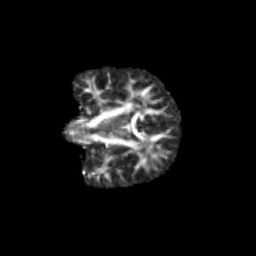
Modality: FA
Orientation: coronal
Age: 10
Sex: female
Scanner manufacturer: siemens
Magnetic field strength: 3 T
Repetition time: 3.8 s
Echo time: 0.07 s